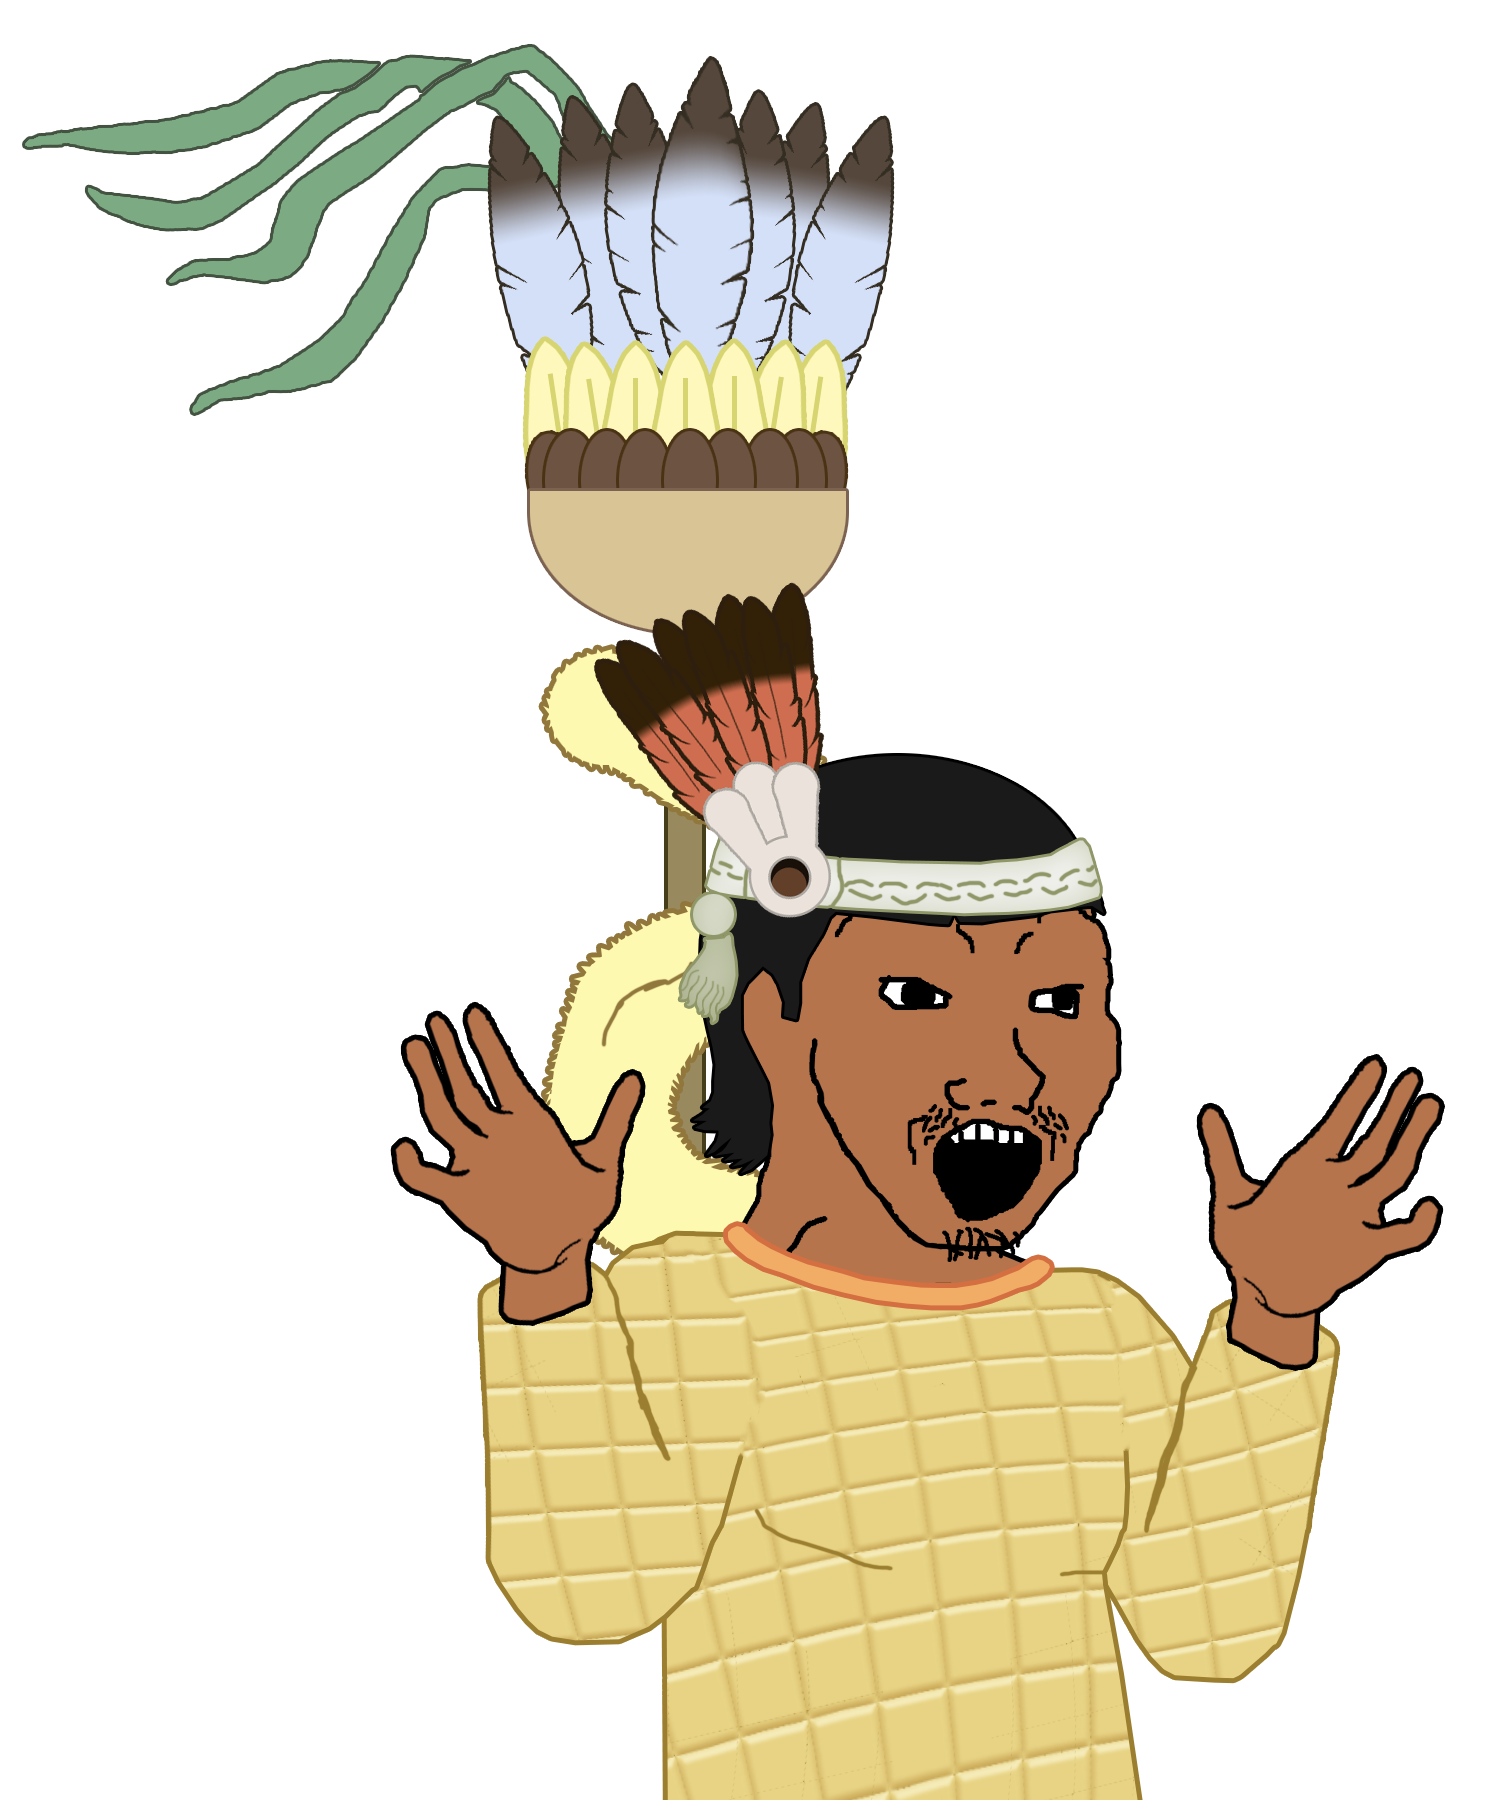
Label: 5_Soyjak